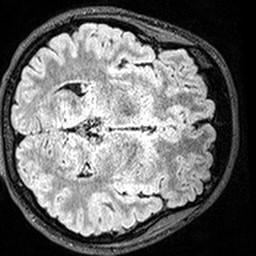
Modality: FLAIR
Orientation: axial
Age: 21
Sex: female
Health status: healthy
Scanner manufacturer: siemens
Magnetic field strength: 3 T
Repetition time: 5 s
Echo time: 0.388 s